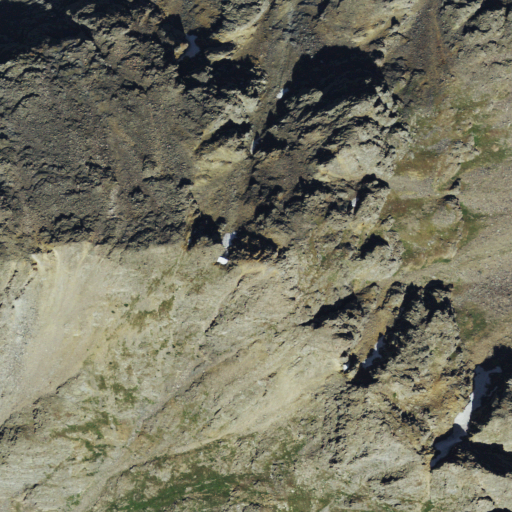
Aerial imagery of mountain in Colorado named Needle Mountains Peak Four containing barren land and grassland